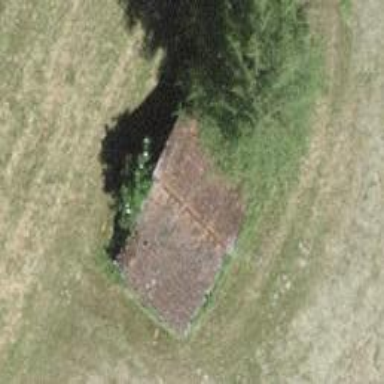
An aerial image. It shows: Rural barn.